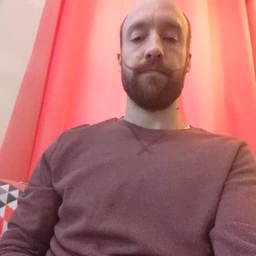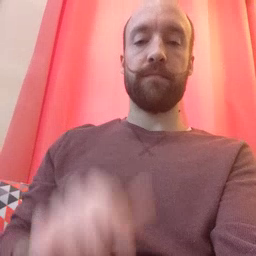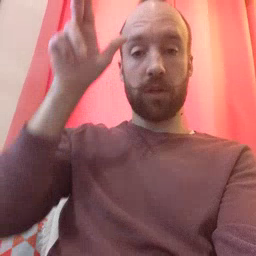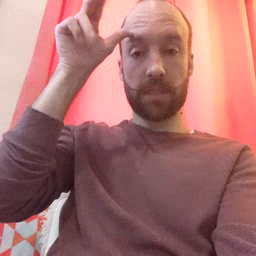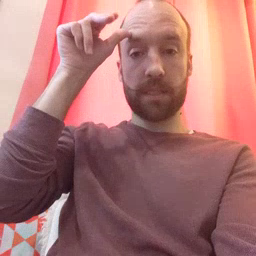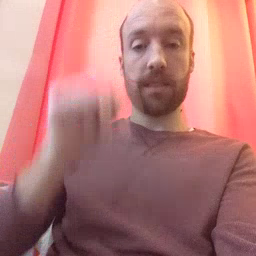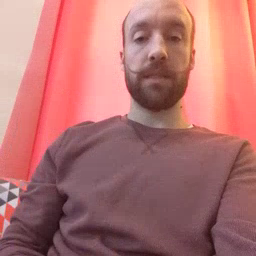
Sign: horse